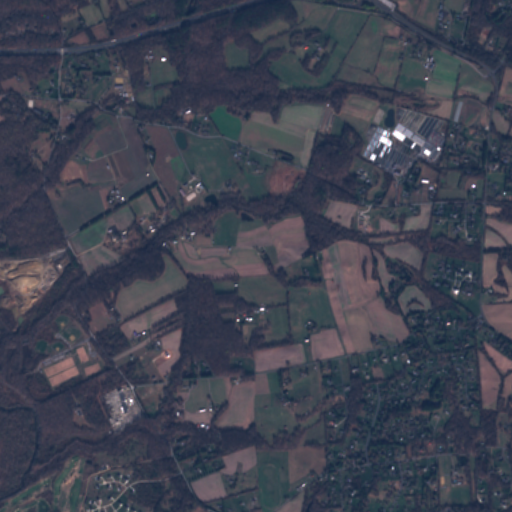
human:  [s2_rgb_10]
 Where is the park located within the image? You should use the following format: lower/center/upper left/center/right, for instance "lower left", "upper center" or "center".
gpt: The park is located in the lower left of the image.
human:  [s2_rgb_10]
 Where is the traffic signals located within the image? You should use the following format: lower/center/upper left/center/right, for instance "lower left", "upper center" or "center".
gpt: The traffic signals is located in the center right of the image.
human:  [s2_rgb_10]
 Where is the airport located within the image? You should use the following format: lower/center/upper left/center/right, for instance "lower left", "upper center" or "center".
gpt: There is no airport in the image.